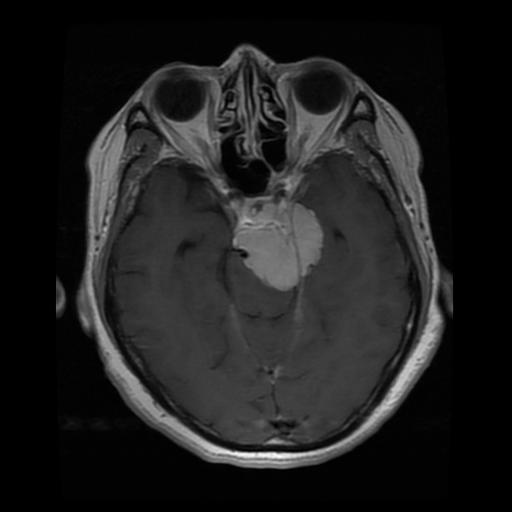
Label: meningioma